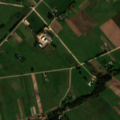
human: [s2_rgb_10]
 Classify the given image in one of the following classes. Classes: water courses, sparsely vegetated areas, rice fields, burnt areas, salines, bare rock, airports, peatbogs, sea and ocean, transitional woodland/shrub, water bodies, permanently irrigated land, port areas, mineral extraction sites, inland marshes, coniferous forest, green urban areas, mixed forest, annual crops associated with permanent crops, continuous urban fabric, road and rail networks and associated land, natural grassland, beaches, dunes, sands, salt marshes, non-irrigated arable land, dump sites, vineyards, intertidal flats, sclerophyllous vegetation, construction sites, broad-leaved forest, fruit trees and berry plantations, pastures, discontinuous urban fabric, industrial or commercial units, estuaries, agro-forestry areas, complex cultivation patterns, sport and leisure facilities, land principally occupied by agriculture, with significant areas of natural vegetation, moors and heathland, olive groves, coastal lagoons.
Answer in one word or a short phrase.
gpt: discontinuous urban fabric, non-irrigated arable land, complex cultivation patterns